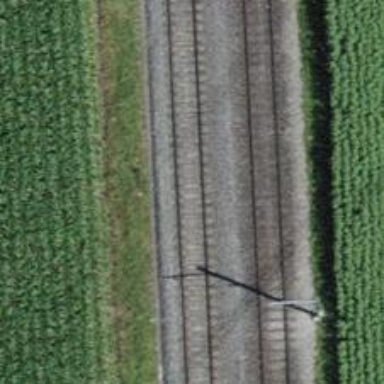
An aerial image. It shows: Railway with electrified contact lines.